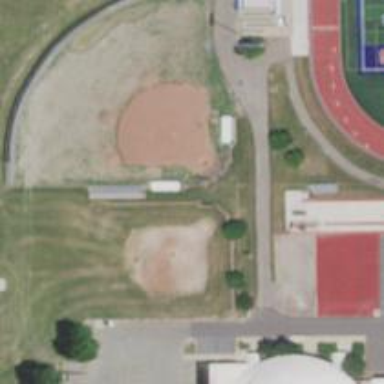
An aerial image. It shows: Baseball pitch for leisure and sports activities.